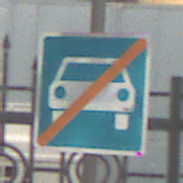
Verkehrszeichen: EndeKraftfahrstrasse
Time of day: MorningAfternoon
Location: Outdoor (Urban)
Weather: Overcast
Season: NotSpecified
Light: Natural